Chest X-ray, PA view. Patient: 49 years old, sex F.
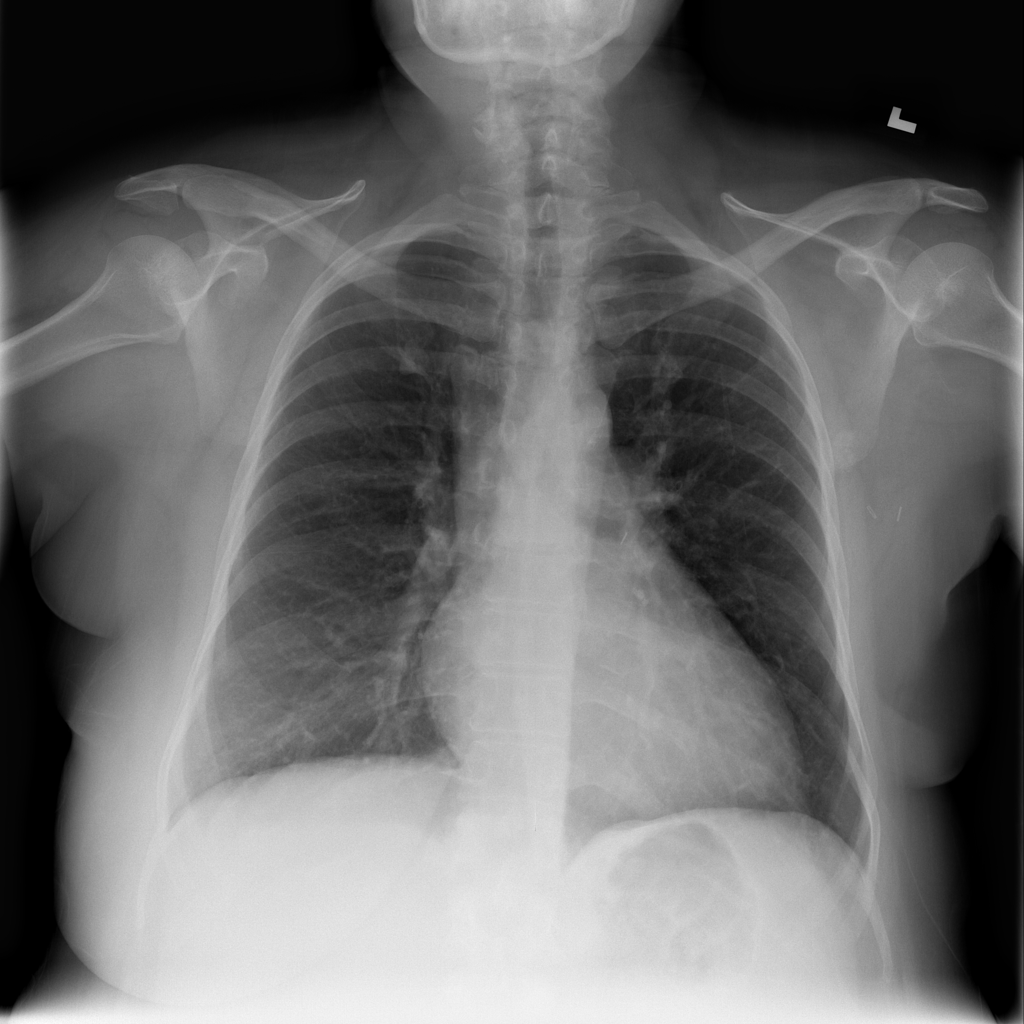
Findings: Cardiomegaly, Effusion